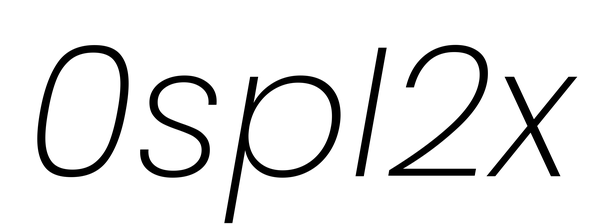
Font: Poppins-ExtraLightItalic